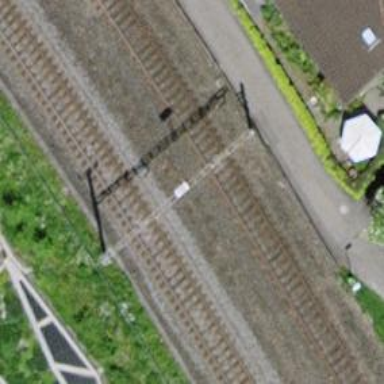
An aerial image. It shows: Single railway track with electrification through contact line.